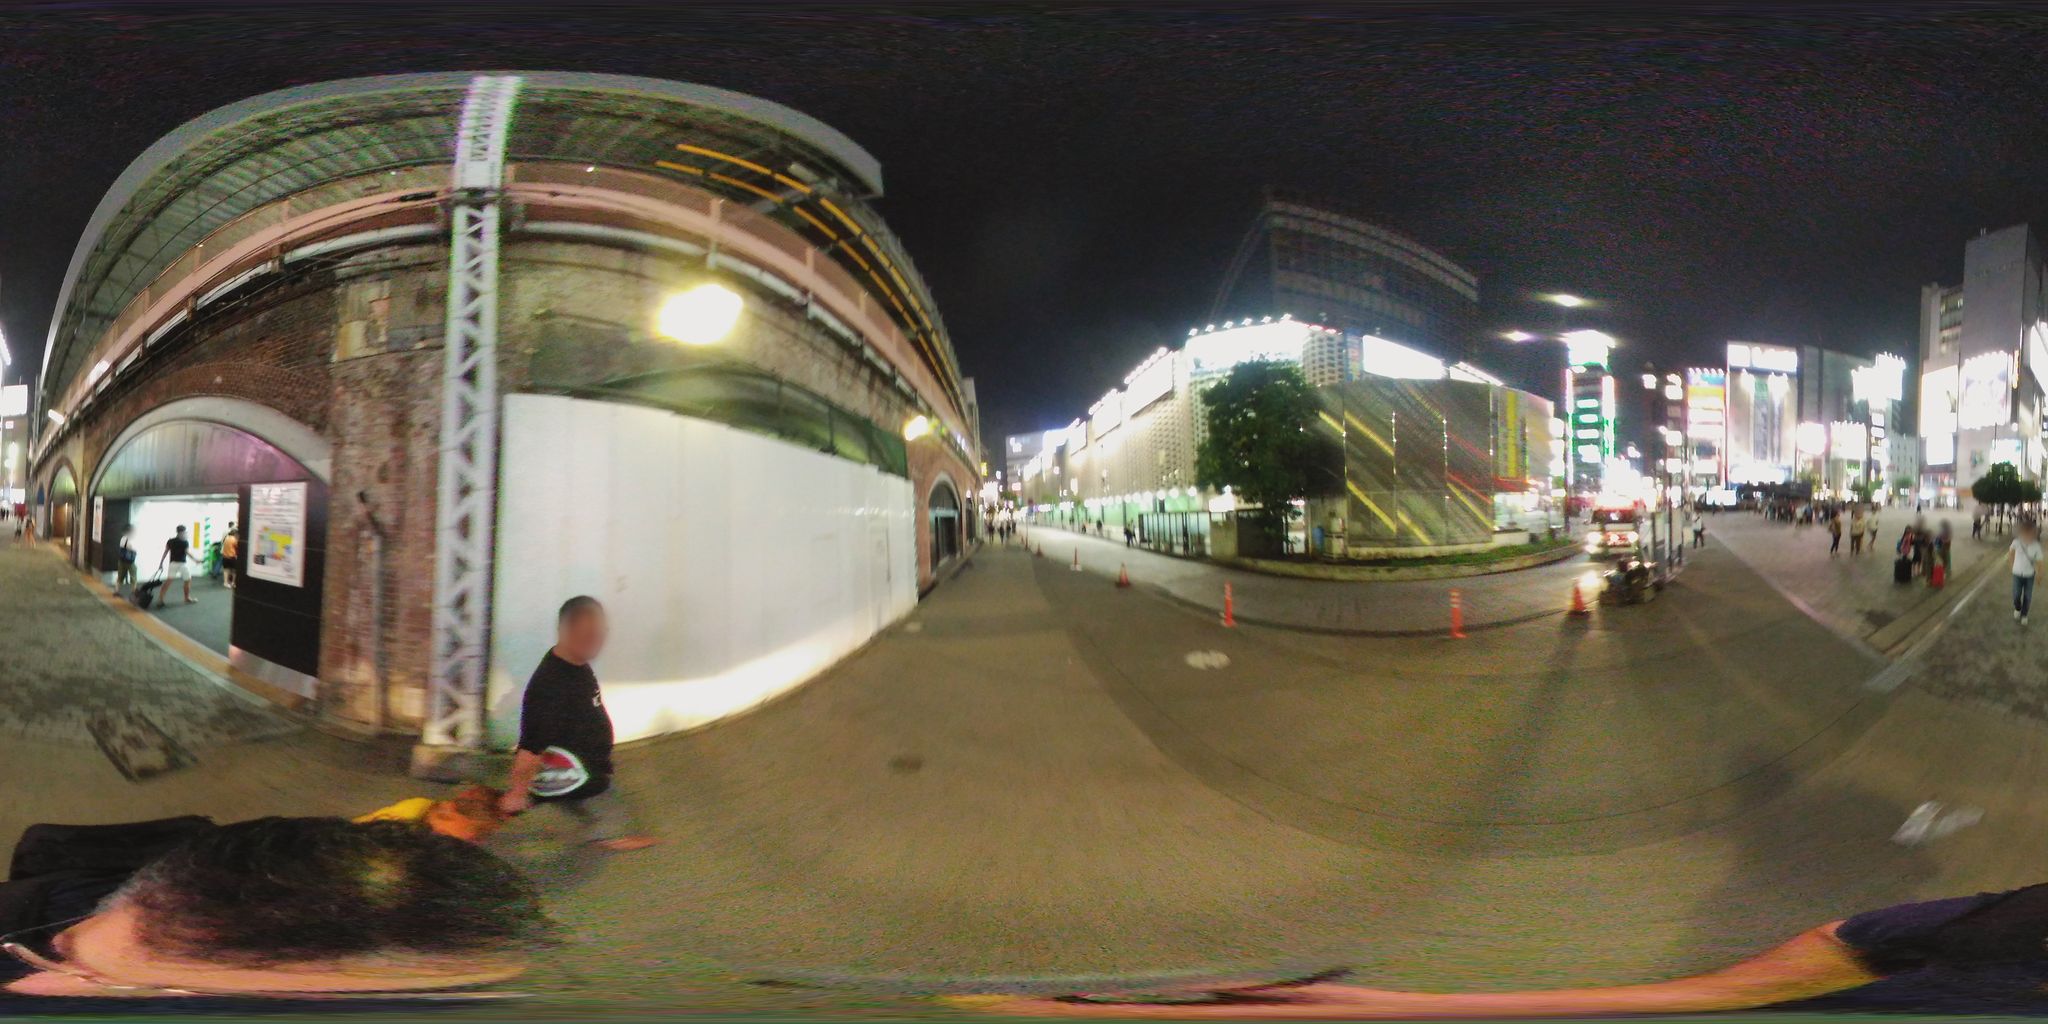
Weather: clear
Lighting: night
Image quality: slightly poor
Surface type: cycling surface
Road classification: footway, path
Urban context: urban centre
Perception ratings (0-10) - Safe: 5.11, Lively: 5.25, Beautiful: 5.2, Boring: 0.91, Depressing: 3.41, Wealthy: 5.99